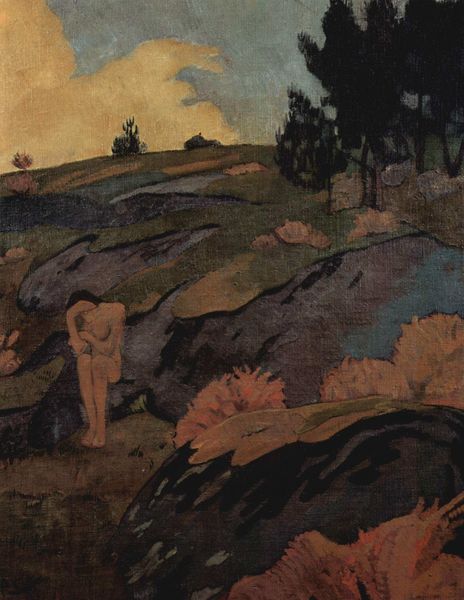
Titel: Melancholie
Künstler: Paul Sérusier
Standort: Paris
Institution: Privatsammlung
Schlagwörter: akt, baum, berg, blau, dunkel, felsen, gemälde, gestein, hand, himmel, kopf, mann, nackt, schatten, weiß, wolken, bäume, gelb, grün, landschaft, mädchen, ocker, sitzen, abend, braun, brust, busen, frau, geste, grau, hell, licht, schwarz, stirn, türkis, gras, rot, wiese, wolke, beige, expressionismus, malerei, arm, arme, mensch, stein, steine, trauer, öl, dämmerung, einsamkeit, erde, gräser, hügel, natur, sonnenaufgang, strauch, brücke, busch, büsche, einsam, sträucher, wiesen, boden, insel, figur, haare, sitzend, pflanzen, rosa, traurig, wald, beine, brüste, kauern, berge, fels, flächen, gebirge, hang, farbe, formen, sonnenuntergang, jugendstil, france, um 1900, rosé, nackte, nachdenklich, abendrot, abendstimmung, gestalt, gauguin, waldrand, südsee, krank, denken, lichtung, paul, weinen, kuppe, macke, verzweiflung, verschränkt, gestus, baumgruppe, romantisch, aufgestützt, rouge, gedeckte farben, büschel, gesträuch, gestrüpp, alleine, femme, schmerzen, arbre, abenddämmerung, ciel, foret, paysage, denis, findling, bleu, serusier, nuage, huile, rochers, arbres, einwohner, ureinwohner, nue, rocher, couleurs, morgendämmerung, terre, bergkuppe, büsch, couchant, flesen, colline, weiblicher akt, relief, bruste, penseur, champs, pensive, vuillard, cezanne, grübelnd, srauch, nabi, abheng, nu, roches, kopfstütz, personne, fehlfarben, futuriste, nabie, forê, frau#sitzen